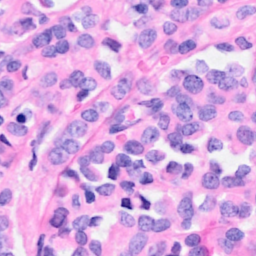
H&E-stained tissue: Breast